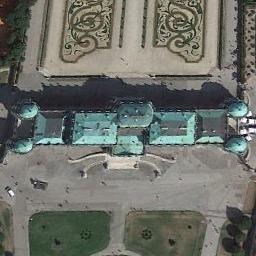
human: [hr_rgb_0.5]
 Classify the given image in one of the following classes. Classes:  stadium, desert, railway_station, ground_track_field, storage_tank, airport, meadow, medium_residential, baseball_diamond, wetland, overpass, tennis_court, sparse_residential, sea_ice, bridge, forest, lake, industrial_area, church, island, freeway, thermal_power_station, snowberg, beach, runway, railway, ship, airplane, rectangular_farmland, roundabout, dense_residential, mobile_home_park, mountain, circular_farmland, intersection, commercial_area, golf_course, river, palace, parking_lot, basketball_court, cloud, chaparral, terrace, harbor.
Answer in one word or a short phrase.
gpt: palace